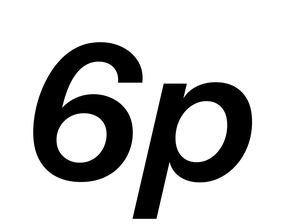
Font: InstrumentSans-Italic_SemiBold_Italic